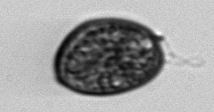
Label: Prorocentrum